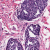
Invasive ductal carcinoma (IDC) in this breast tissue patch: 0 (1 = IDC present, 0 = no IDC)